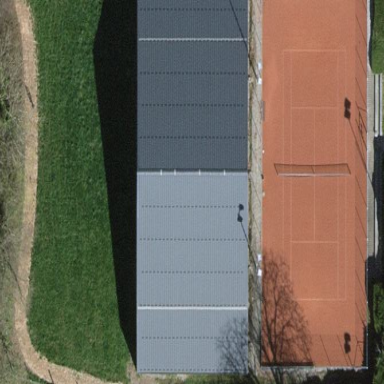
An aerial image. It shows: Building at sports center dedicated to tennis.